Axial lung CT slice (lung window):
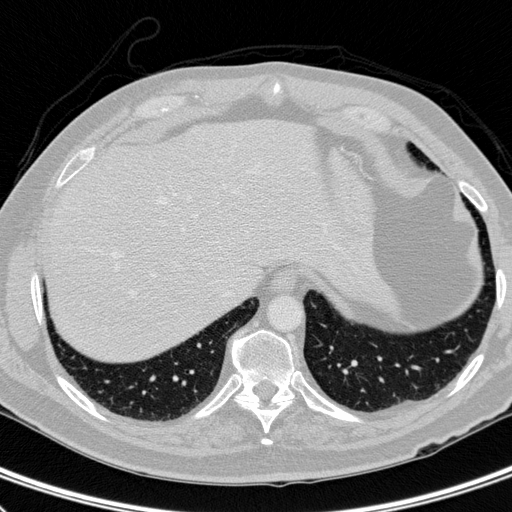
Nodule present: no